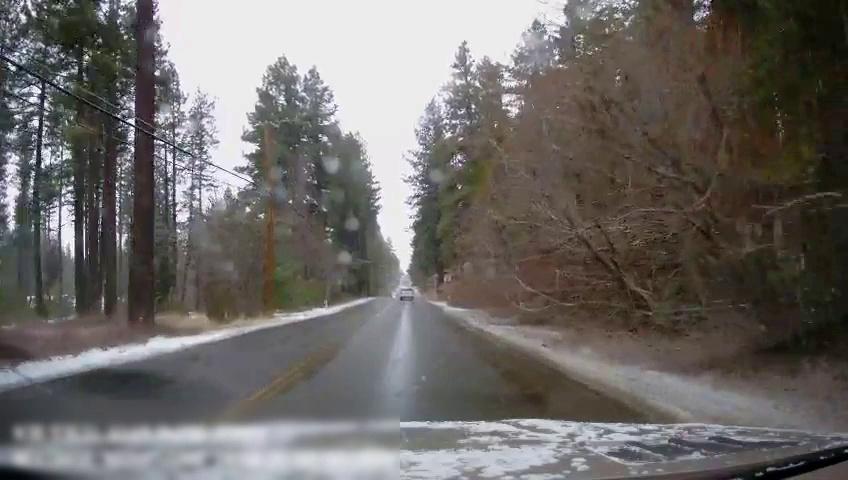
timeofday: Day
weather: Snowy
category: Vehicles | SUV
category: Drivable Space